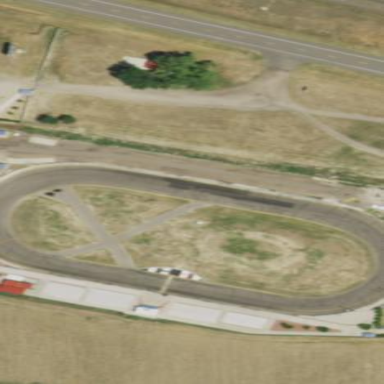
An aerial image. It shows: Motor sport raceway.